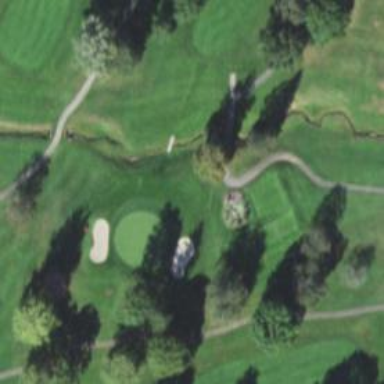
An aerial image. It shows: Path designated for golf carts.